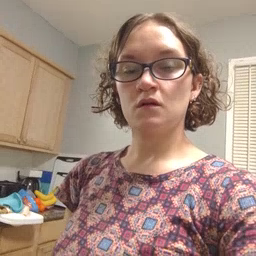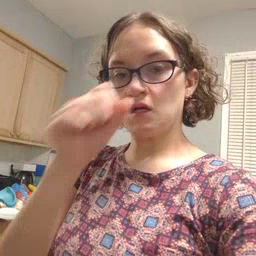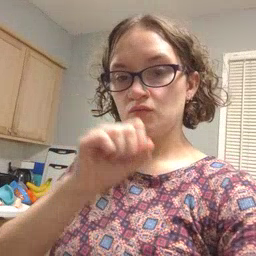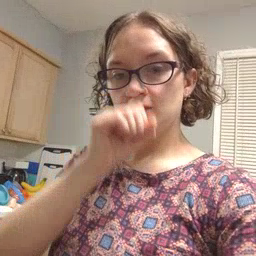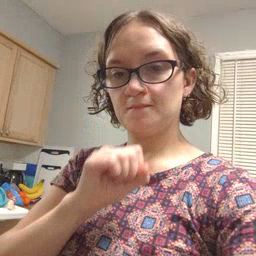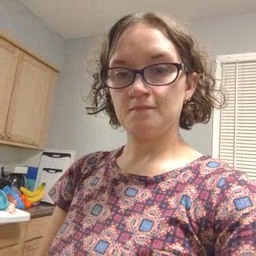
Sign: icecream